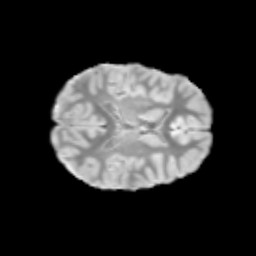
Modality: T2w
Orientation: axial
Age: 9
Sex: female
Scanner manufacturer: siemens
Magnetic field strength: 3 T
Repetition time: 3.8 s
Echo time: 0.07 s